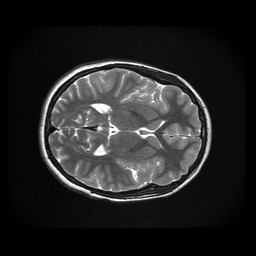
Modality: T2w
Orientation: axial
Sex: female
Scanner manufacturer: ge
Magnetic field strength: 3 T
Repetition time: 5 s
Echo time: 0.1017 s